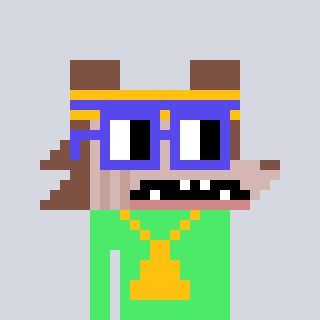
a pixel art character with square blue glasses, a werewolf-shaped head and a teal-colored body on a cool background